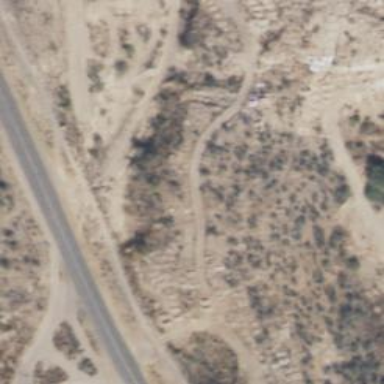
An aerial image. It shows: Track road.